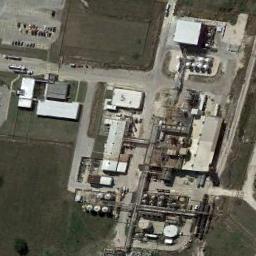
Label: industrial_area